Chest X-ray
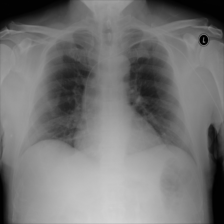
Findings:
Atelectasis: negative
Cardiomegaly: negative
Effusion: negative
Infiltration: negative
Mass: negative
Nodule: negative
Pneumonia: negative
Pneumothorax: negative
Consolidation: negative
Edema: negative
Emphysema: negative
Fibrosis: negative
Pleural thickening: negative
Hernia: negative